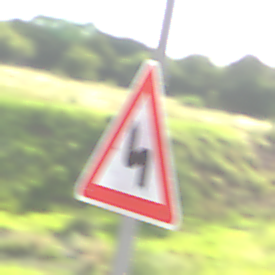
Verkehrszeichen: DoppelkurveZunaechstLinks
Umgebung: Outdoor, RoadRail
Tageszeit: MorningAfternoon
Wetter: PartlyCloudy
Licht: Natural
Jahreszeit: NotSpecified
Kontrast: HighContrast